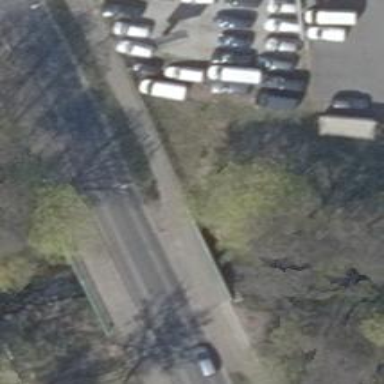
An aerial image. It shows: Secondary road with asphalt surface passing over bridge. The road has separate sidewalks on both sides.